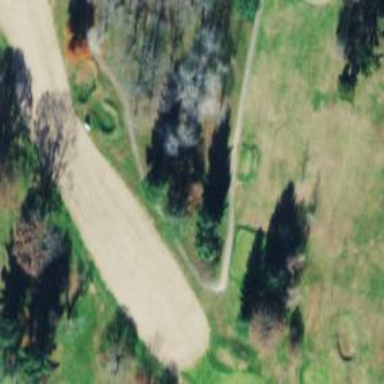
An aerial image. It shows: Pathway for golfing.